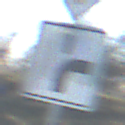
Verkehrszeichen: VerlaufVorfahrtsstrasse8
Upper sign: Vorfahrtsstrasse
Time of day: MorningAfternoon
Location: Outdoor (Nature)
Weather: PartlyCloudy
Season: NotSpecified
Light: Natural